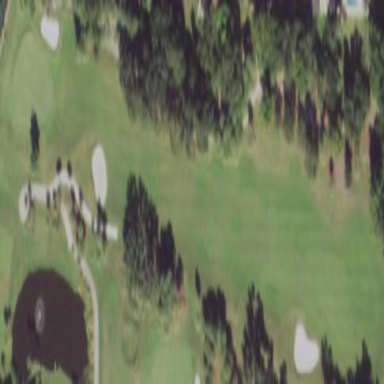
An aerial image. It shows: Golf fairway surrounded by grass.